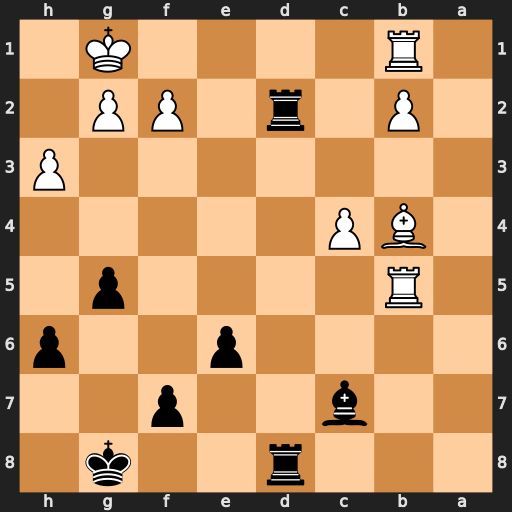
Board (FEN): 3r2k1/2b2p2/4p2p/1R4p1/1BP5/7P/1P1r1PP1/1R4K1
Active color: b
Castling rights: -
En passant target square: -
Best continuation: Rd1+ Be1 Rxb1